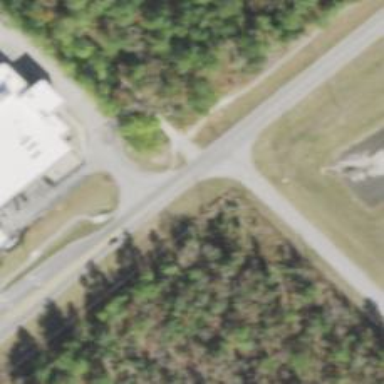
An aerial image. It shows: Tertiary road with asphalt surface and sidewalk on the left.